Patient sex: M
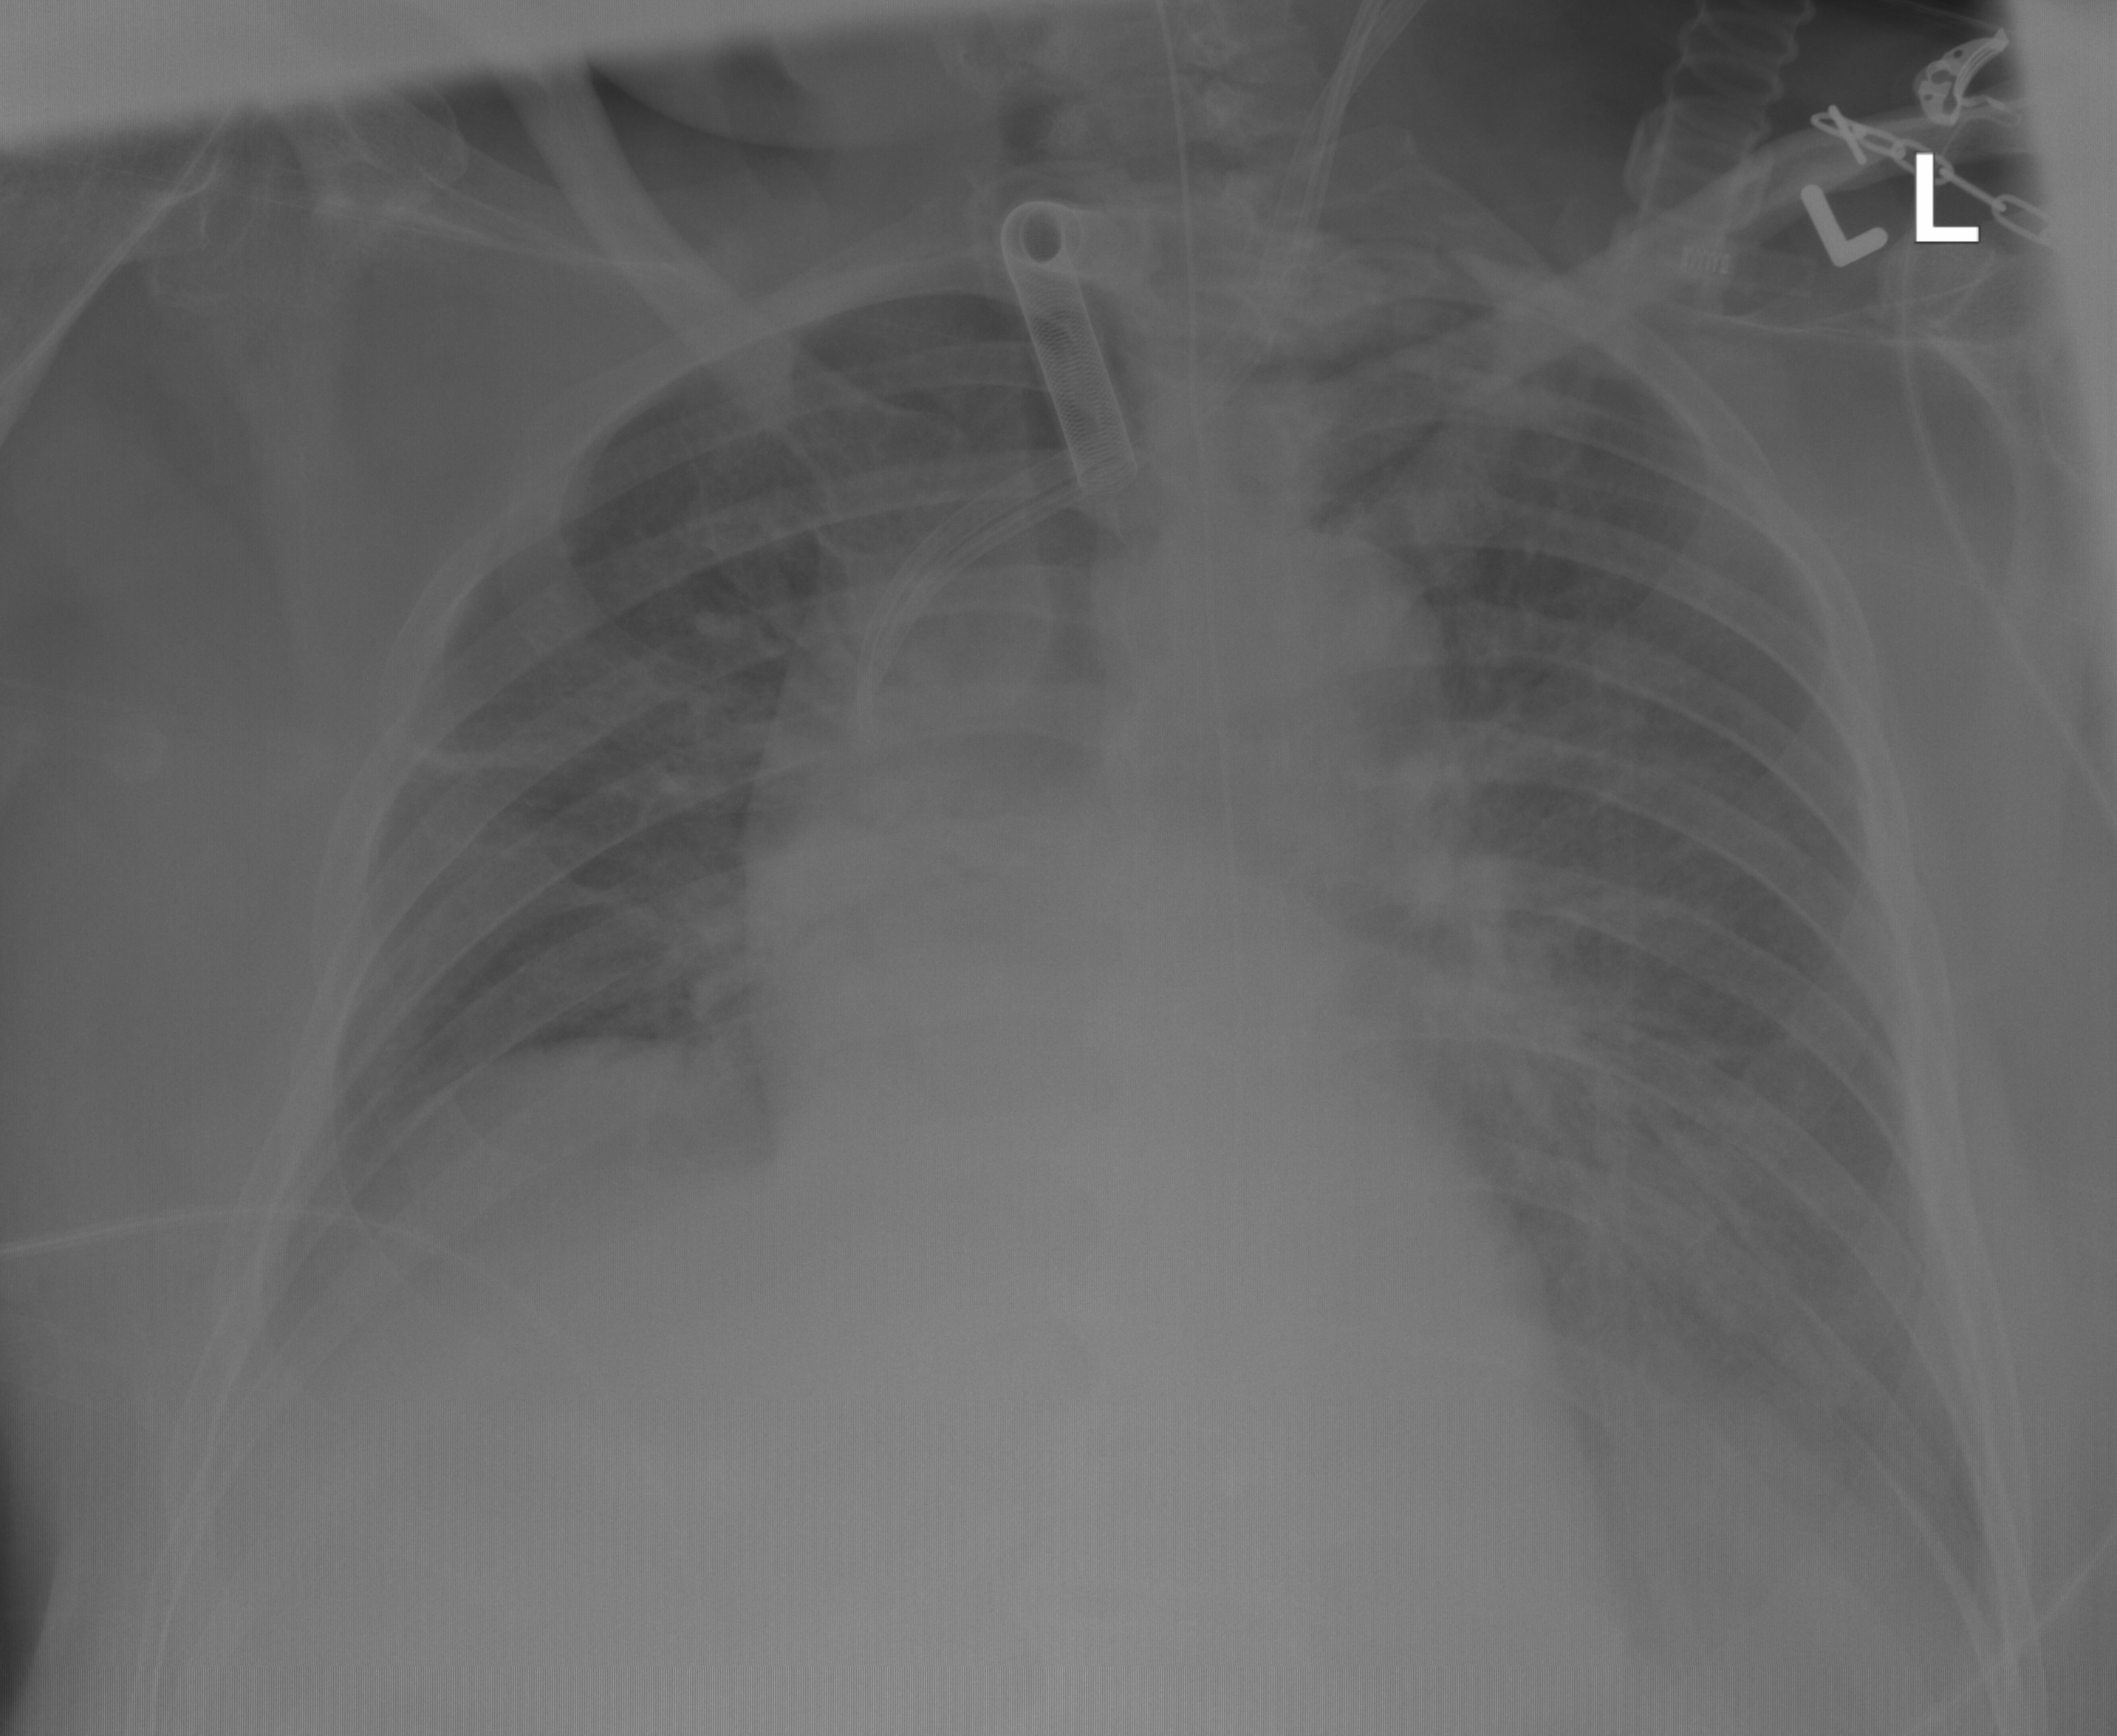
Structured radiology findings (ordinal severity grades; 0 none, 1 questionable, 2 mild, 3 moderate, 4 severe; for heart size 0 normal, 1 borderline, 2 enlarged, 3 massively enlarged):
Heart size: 0
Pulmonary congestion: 0
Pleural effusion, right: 0
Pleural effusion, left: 2
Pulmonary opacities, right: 1
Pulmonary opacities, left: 2
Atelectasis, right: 0
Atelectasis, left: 0